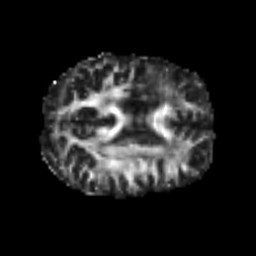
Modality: FA
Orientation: axial
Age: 53
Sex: female
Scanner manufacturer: siemens
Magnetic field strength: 3 T
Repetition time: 4.999 s
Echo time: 0.07946 s